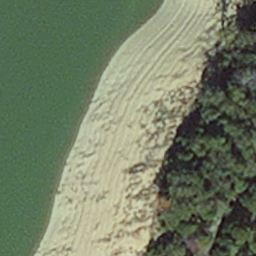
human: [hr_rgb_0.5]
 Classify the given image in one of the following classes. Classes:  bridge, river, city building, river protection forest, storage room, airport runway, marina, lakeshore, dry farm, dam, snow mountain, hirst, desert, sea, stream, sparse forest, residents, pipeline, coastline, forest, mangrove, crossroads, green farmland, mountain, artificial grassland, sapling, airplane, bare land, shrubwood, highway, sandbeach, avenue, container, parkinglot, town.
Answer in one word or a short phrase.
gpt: hirst